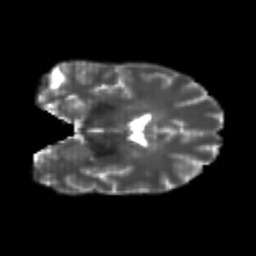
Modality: T2w
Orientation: coronal
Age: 24
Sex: female
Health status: healthy
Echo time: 0.074 s